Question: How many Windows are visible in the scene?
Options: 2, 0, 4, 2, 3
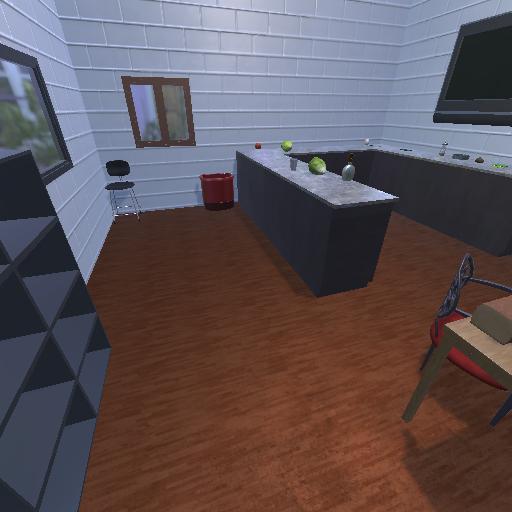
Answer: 2